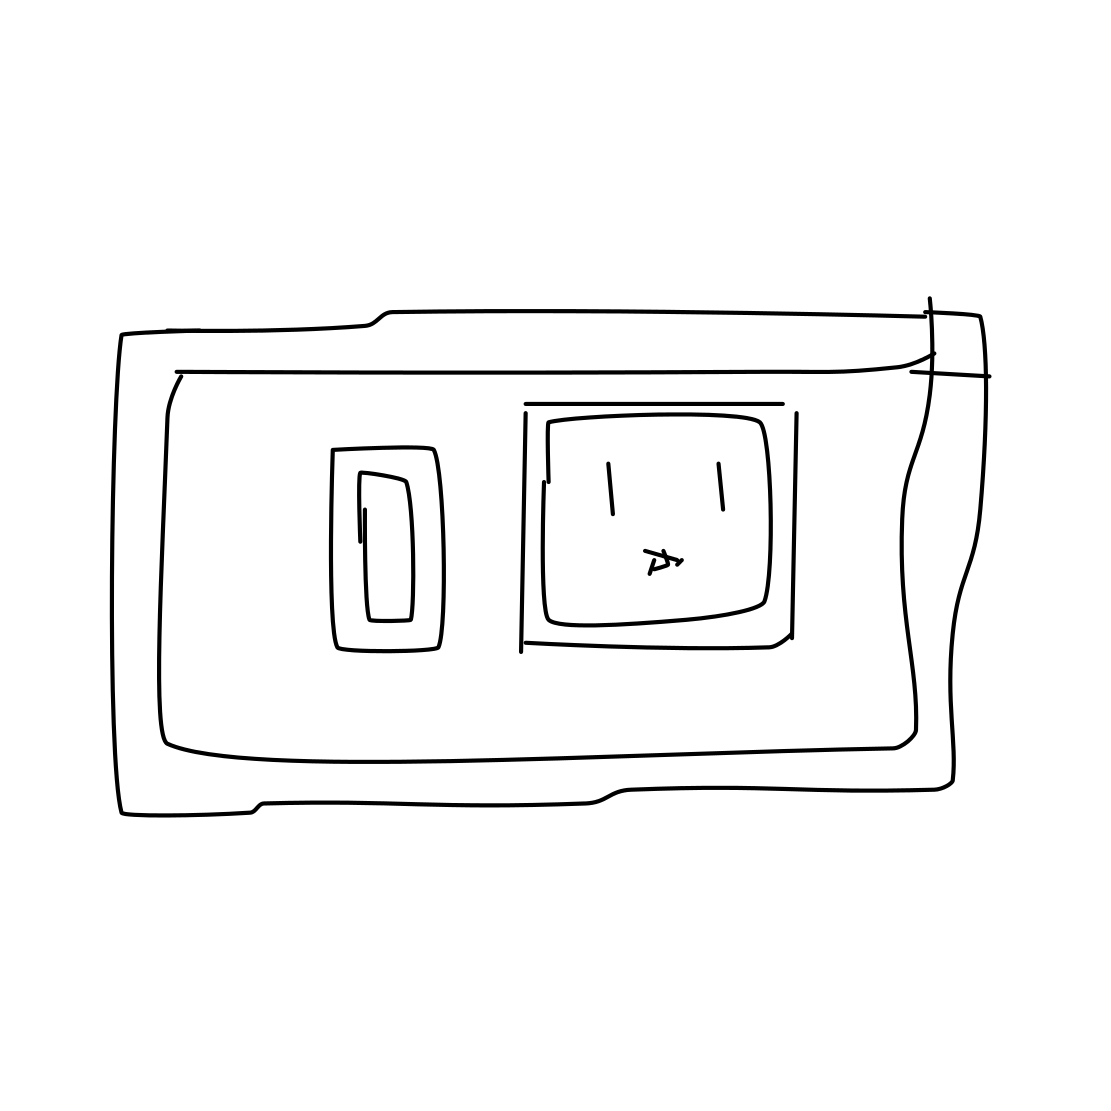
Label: power outlet